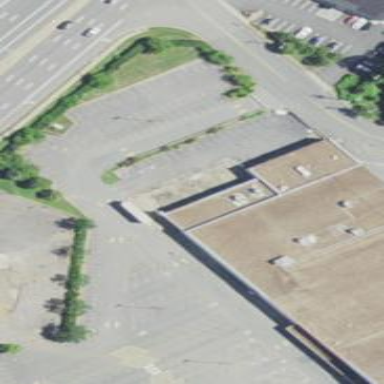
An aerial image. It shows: Parking area with asphalt surface.